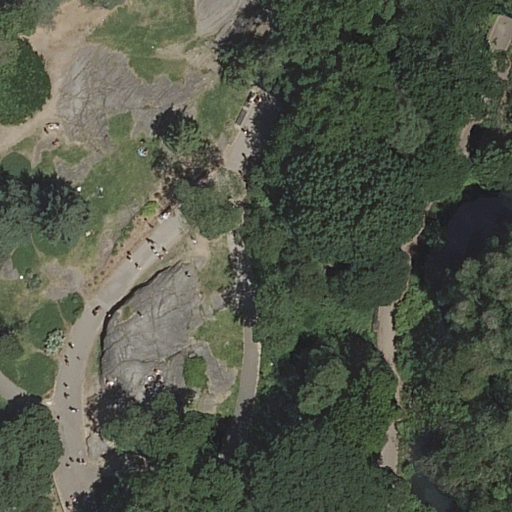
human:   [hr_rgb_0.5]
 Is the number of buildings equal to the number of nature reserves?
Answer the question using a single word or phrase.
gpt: yes

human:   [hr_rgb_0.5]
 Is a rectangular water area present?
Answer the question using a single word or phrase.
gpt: no

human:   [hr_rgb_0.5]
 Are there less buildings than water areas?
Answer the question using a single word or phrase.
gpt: no

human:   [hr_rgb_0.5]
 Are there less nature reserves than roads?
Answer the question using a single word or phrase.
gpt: yes

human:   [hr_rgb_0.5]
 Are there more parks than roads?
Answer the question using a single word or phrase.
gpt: no

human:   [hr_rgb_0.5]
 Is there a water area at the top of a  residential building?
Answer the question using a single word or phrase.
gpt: no

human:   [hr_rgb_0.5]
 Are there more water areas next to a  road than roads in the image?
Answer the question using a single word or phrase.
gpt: no

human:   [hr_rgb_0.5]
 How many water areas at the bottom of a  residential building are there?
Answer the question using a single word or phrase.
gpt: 0

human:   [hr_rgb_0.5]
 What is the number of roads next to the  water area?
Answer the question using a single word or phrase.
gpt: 9

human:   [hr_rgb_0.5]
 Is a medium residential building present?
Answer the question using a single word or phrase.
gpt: no

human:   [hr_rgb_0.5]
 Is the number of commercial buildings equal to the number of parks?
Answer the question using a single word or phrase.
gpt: no

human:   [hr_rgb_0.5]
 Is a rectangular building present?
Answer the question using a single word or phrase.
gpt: yes

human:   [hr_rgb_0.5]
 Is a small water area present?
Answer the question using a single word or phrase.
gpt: no

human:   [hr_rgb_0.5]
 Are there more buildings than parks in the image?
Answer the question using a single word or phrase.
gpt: no

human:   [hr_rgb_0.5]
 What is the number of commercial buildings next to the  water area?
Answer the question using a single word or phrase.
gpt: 0

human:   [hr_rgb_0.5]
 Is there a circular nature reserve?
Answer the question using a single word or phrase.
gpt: no

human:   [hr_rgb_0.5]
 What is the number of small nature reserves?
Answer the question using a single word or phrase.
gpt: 0

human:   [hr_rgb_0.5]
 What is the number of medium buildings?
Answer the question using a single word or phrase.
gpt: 0

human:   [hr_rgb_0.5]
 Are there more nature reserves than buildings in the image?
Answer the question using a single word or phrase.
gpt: no

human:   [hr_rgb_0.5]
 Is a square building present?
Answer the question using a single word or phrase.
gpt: no

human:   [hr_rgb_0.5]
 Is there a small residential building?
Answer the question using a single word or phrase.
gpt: no

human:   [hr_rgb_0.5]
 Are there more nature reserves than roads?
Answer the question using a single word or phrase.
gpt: no

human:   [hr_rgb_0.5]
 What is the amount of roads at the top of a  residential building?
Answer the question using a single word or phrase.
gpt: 0

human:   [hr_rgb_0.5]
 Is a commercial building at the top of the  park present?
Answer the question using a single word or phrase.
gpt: no

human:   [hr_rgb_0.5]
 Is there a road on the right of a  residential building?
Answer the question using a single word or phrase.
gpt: no

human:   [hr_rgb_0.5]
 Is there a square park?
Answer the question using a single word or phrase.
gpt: no

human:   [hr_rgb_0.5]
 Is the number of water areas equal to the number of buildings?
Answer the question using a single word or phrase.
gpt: yes

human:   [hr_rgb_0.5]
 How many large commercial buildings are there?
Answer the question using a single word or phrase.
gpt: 0

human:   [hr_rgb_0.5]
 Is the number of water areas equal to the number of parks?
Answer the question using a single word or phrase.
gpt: yes

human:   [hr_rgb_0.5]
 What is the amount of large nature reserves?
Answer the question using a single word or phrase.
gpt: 0

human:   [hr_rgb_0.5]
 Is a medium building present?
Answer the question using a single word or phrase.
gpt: no

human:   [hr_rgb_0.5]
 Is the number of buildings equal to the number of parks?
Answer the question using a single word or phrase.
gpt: yes

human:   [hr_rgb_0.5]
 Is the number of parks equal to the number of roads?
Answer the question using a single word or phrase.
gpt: no

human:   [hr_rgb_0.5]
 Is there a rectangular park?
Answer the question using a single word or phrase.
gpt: yes

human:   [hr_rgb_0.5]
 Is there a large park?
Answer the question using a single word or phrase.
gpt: yes

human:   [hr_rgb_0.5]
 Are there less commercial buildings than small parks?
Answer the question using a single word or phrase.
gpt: no